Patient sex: M
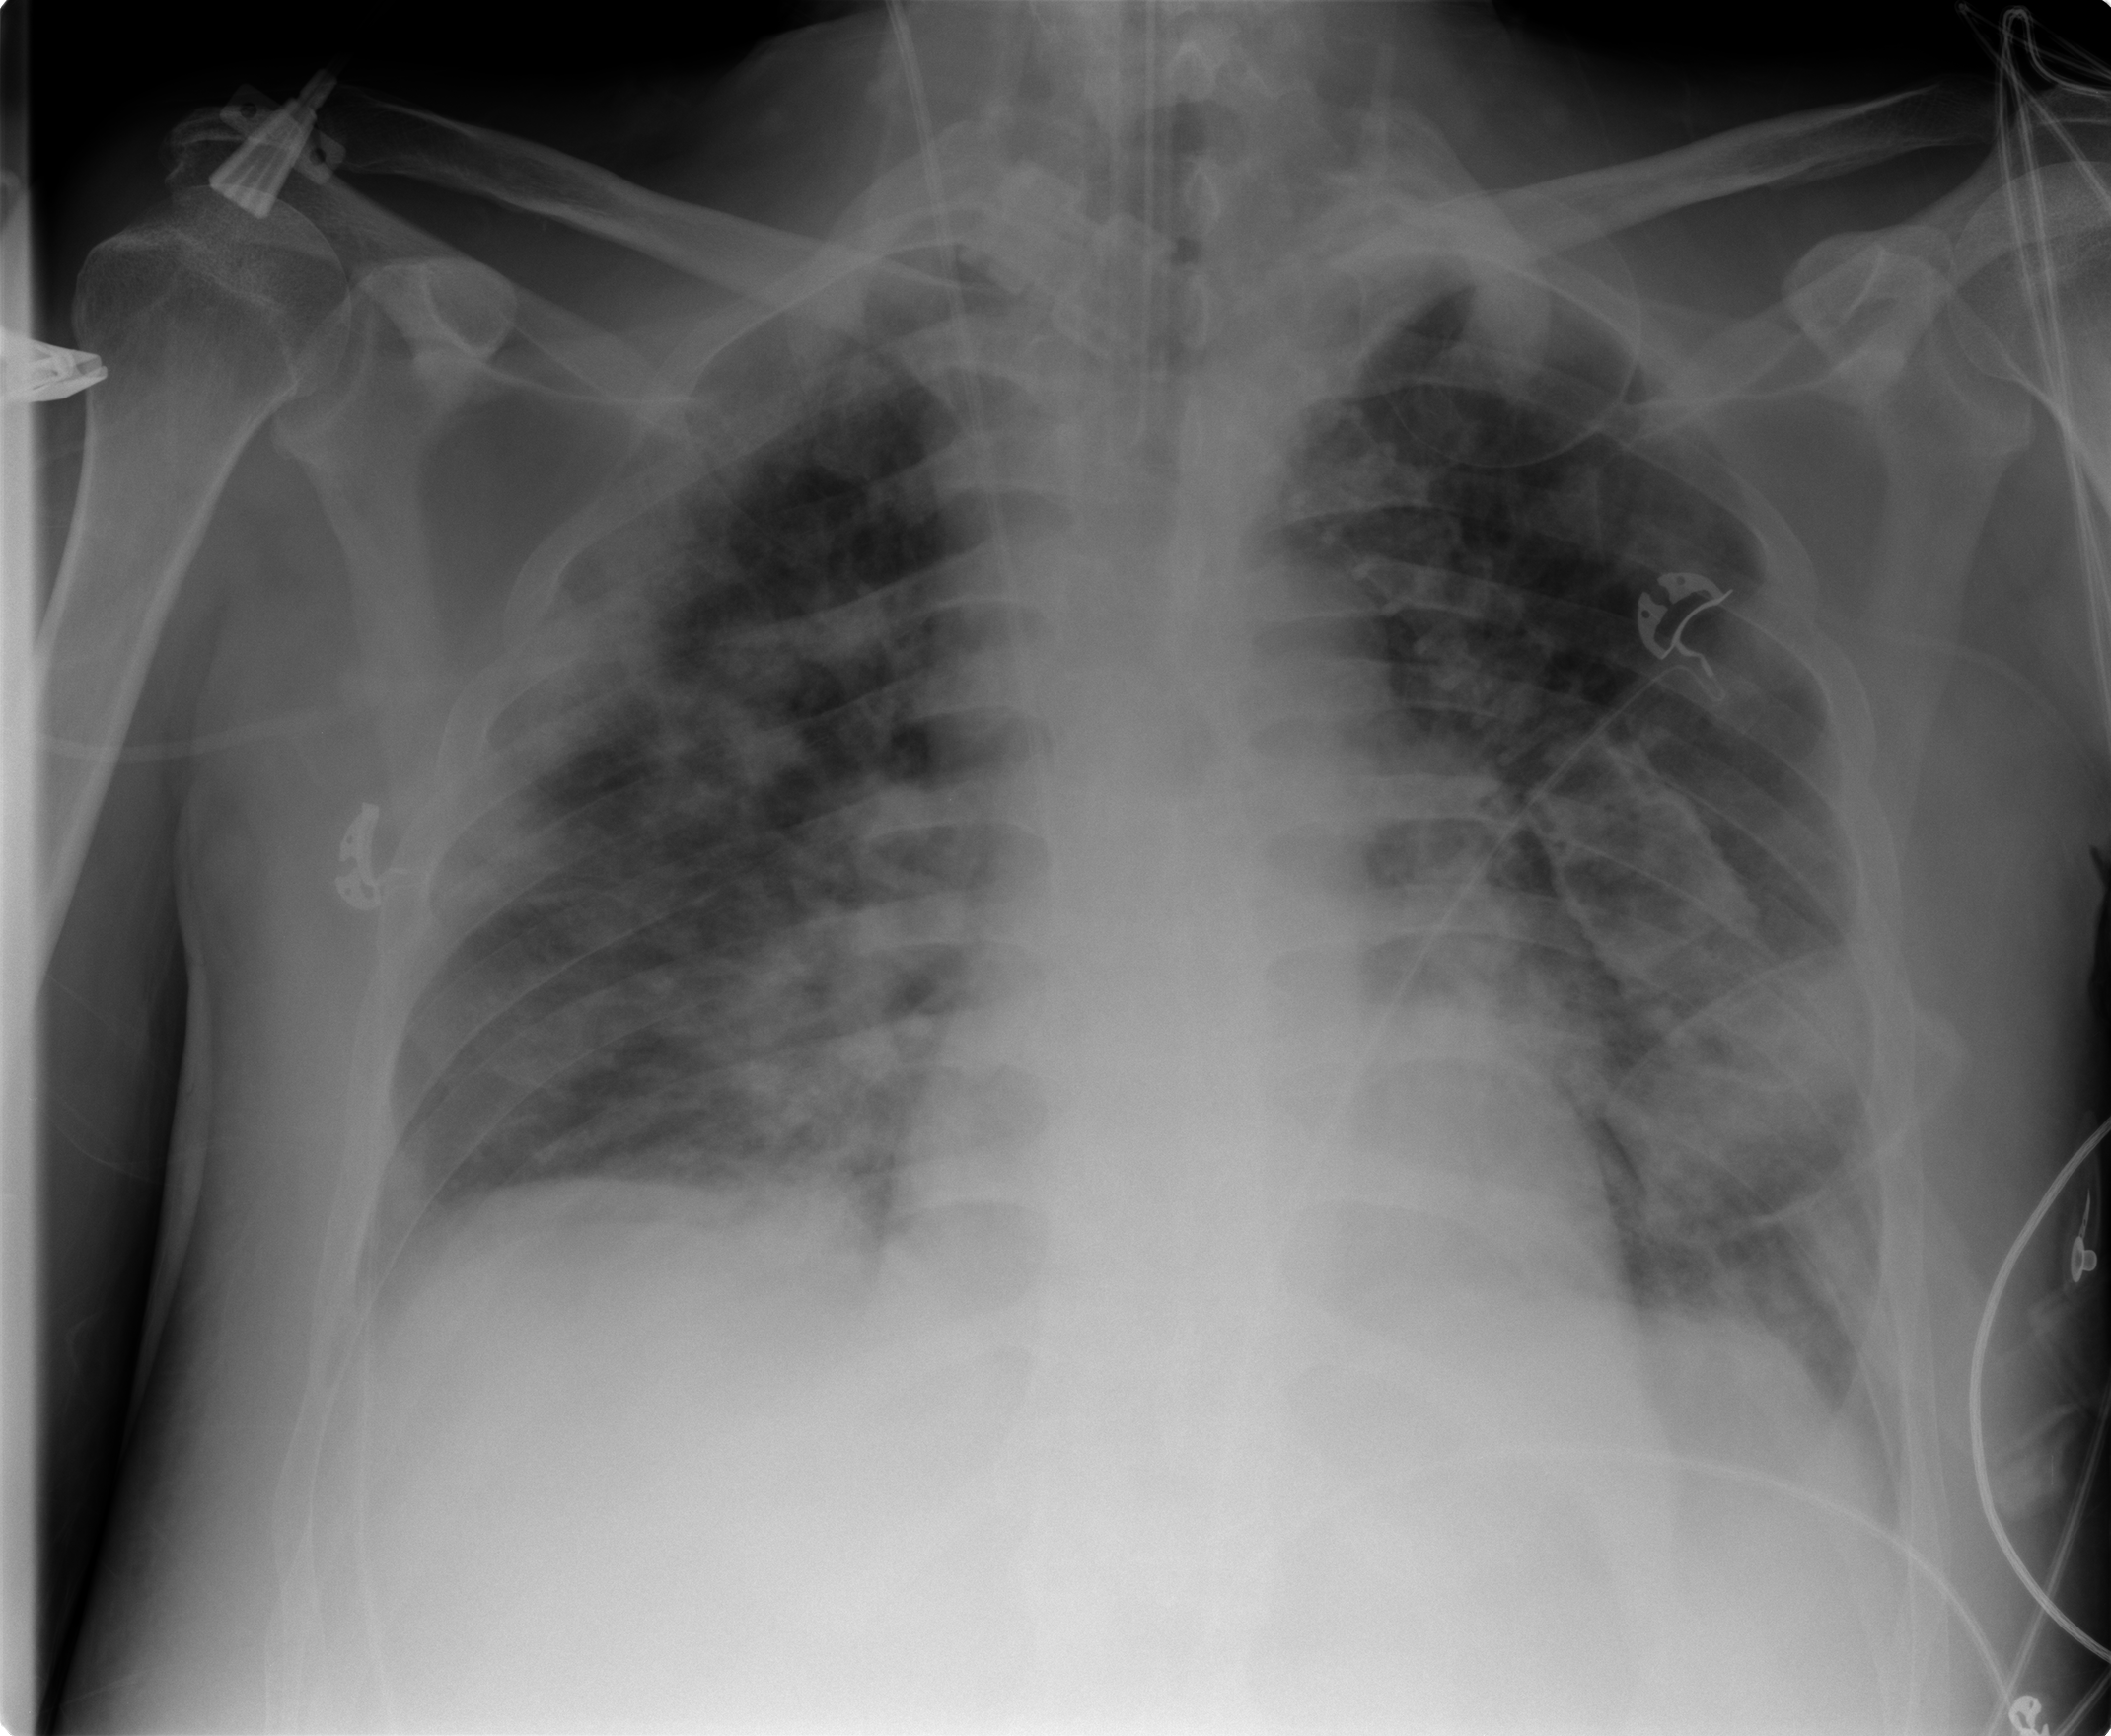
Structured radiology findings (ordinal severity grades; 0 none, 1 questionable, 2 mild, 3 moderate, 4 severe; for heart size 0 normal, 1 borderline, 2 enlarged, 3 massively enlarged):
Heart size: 0
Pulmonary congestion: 3
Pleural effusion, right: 2
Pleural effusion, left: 2
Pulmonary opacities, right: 3
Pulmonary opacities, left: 3
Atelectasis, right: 2
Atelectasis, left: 2